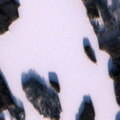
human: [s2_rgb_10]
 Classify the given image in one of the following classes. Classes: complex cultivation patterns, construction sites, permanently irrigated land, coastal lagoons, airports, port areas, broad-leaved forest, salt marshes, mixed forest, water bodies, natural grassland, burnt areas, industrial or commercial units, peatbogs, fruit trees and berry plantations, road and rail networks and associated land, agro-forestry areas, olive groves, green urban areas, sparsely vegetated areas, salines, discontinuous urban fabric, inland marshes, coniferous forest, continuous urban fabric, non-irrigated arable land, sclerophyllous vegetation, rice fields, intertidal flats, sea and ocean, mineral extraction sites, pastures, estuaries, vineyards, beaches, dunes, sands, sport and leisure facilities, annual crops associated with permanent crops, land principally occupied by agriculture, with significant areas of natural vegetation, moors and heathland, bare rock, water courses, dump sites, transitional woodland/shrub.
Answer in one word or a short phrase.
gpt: land principally occupied by agriculture, with significant areas of natural vegetation, coniferous forest, mixed forest, water bodies